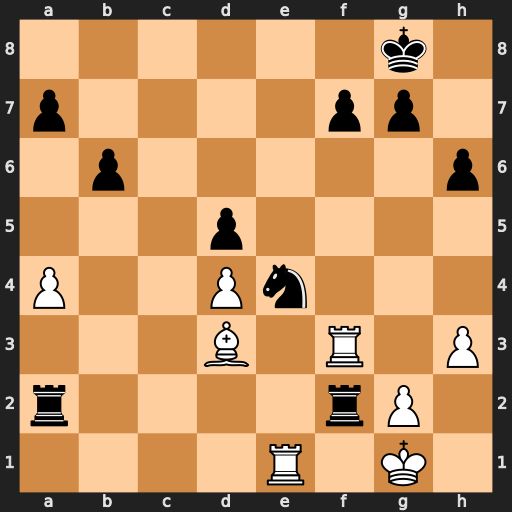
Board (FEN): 6k1/p4pp1/1p5p/3p4/P2Pn3/3B1R1P/r4rP1/4R1K1
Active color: w
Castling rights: -
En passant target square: -
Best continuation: Rxf2 Rxf2 Bxe4